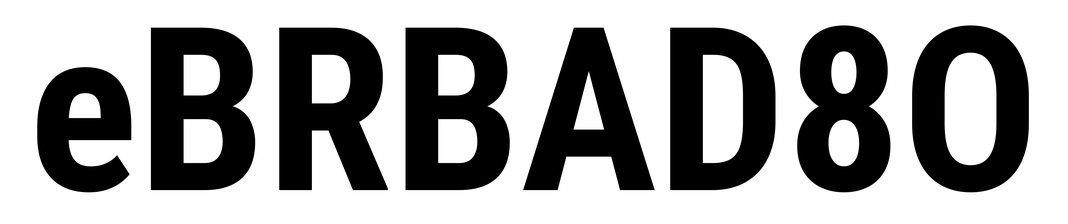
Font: Roboto_Condensed_Bold